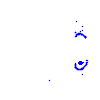
Particle: proton